Field crop: maize
Growth stage: 1
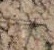
Species: salsola